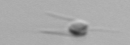
Label: Calciopappus